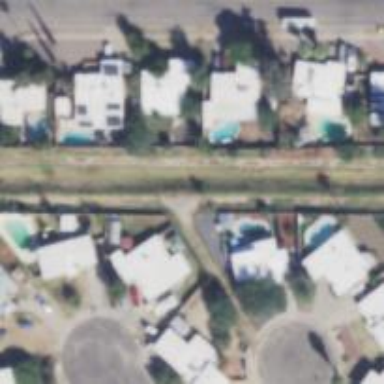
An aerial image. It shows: Alleyway designated as service road.